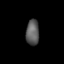
Tissue: skin
Cell type: T cells
Senescence score: 0.2807
Nuclear area (px): 330
Mean DAPI intensity: 90.891